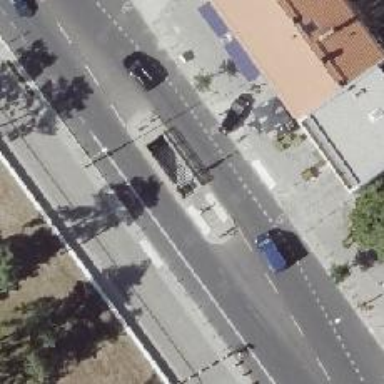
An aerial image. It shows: Subway entrance for railway system.